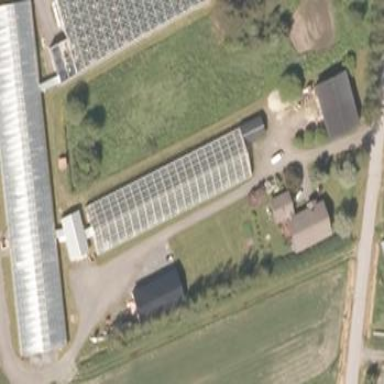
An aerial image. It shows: Farmyard area.